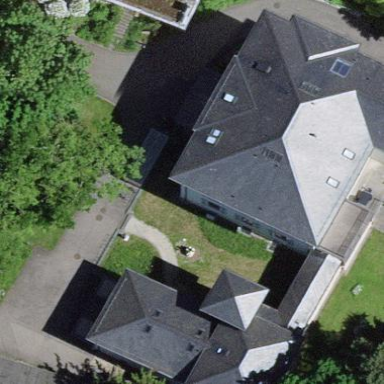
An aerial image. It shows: Hospital building.